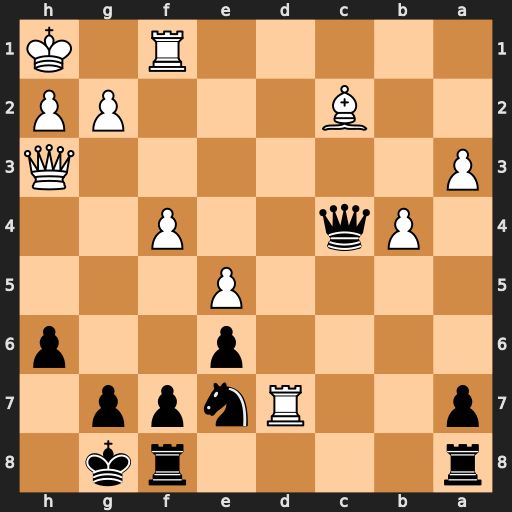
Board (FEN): r4rk1/p2Rnpp1/4p2p/4P3/1Pq2P2/P6Q/2B3PP/5R1K
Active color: b
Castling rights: -
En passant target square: -
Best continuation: Qxf1#